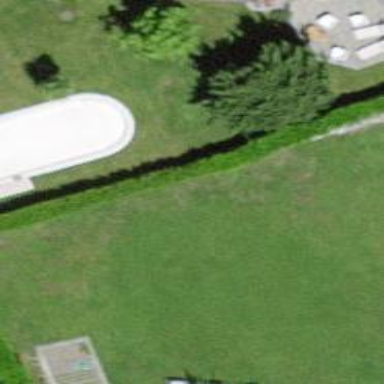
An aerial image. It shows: Hedge barrier.